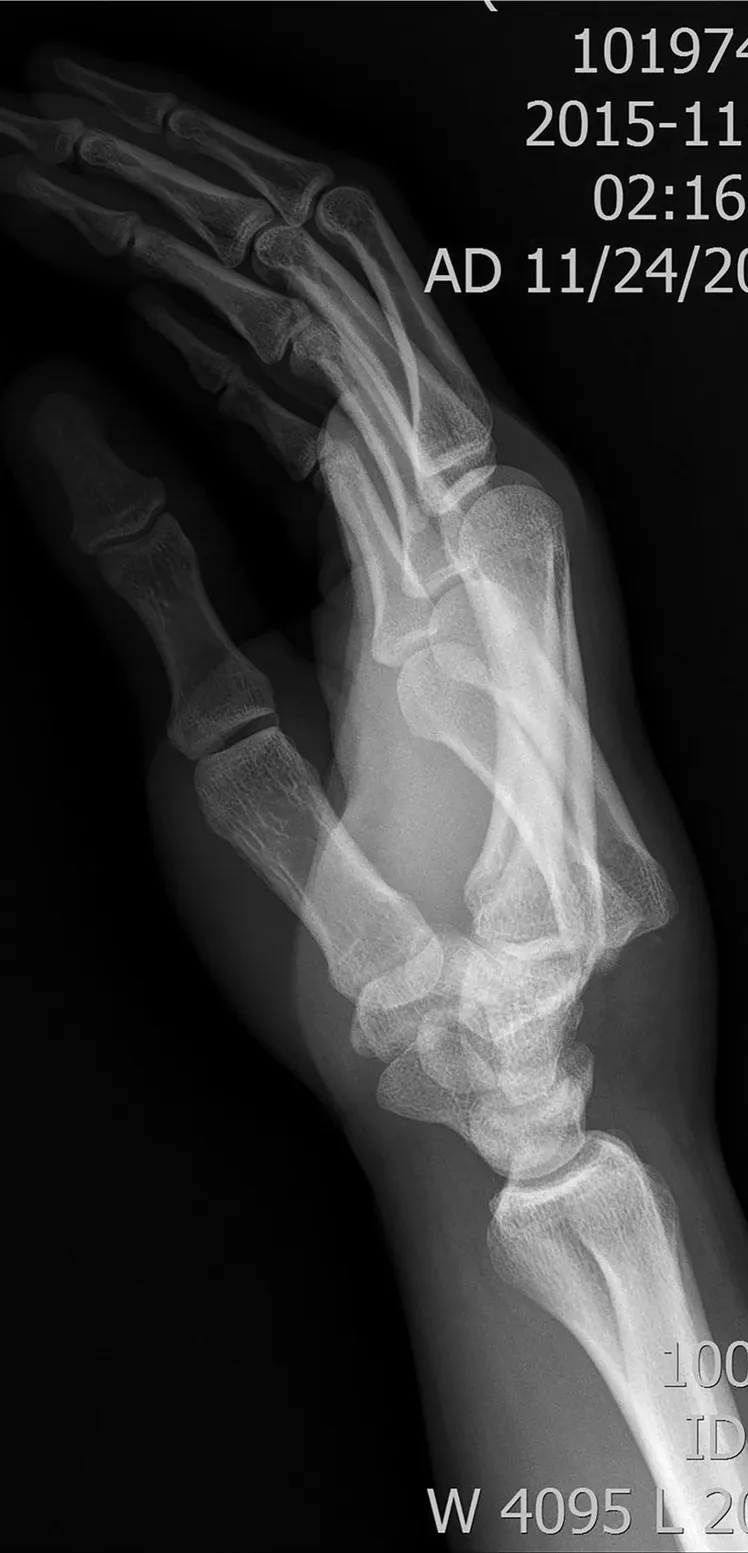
Pre-operative X-ray (lateral view). . X-ray demonstrate a posterior dislocation of the 4th and 5th metacarpal bases in CMC joint, with fractured tiny bone fragments in the ventral side of the CMC joint.
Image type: radiology (x_ray)